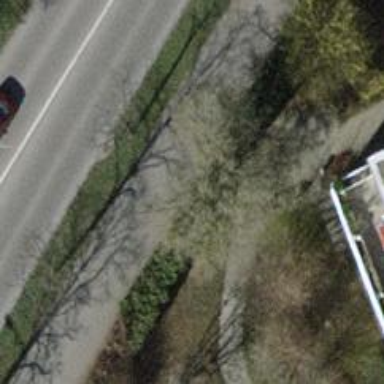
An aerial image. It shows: Asphalt path that serves as sidewalk.